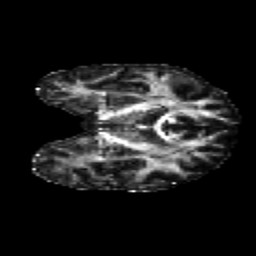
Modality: FA
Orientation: coronal
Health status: healthy
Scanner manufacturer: philips
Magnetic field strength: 3 T
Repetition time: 9.75 s
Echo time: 0.092 s